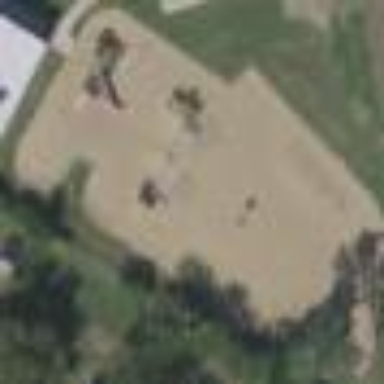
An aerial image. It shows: Playground area for leisure activities on the land.